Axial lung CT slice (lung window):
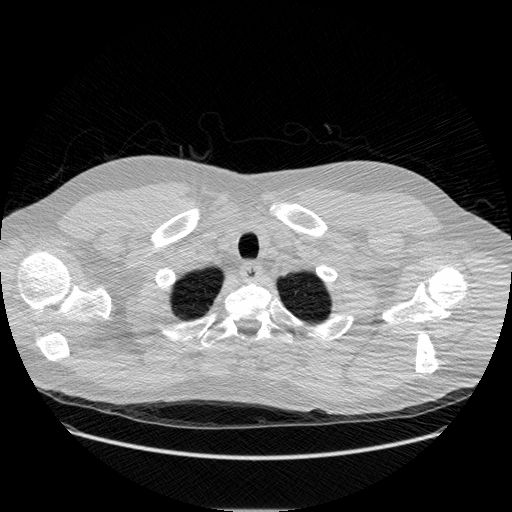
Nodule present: no